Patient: sex M, age 51
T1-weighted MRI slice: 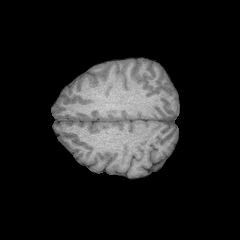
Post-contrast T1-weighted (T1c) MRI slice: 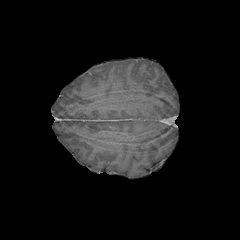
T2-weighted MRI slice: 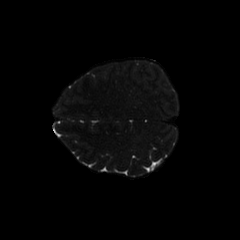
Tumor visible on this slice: yes
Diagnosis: Astrocytoma, IDH-mutant
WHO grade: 4